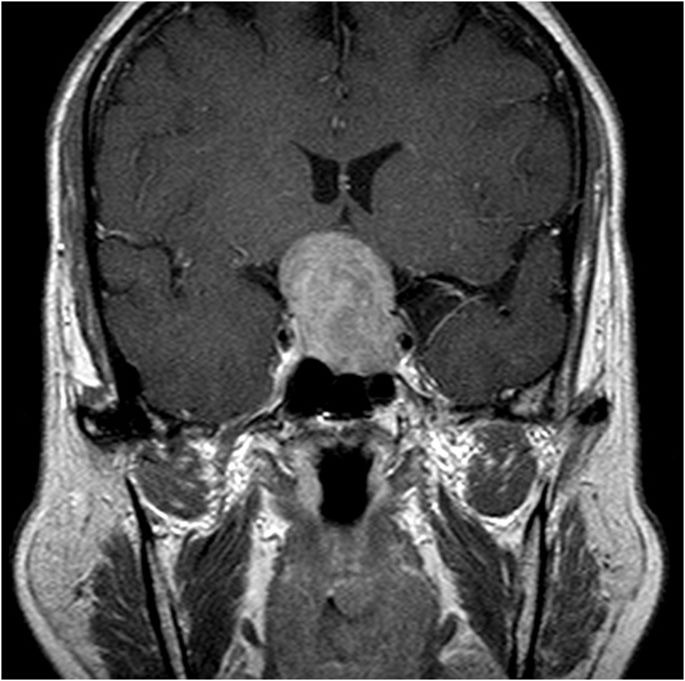
Label: pituitary